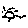
Label: sun